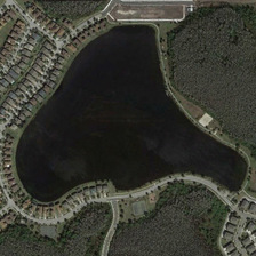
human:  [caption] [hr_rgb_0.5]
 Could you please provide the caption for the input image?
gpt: The shape of the pond is like a gourd ladle.

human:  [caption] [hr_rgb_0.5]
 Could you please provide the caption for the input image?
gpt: The pond is shaped like a gourd's womb.

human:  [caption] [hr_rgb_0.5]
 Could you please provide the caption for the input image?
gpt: Lake has the shape of a shell.

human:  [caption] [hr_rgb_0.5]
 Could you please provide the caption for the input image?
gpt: The shape of the pond is like a gourd ladle.

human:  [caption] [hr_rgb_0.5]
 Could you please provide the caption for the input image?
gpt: The pond is shaped like a gourd.